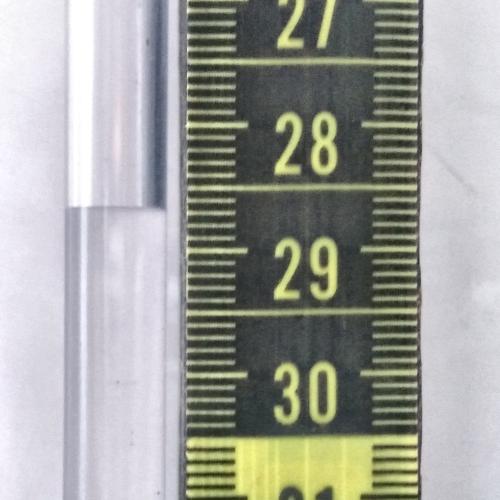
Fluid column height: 28.7 cm